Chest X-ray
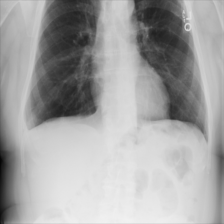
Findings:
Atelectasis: negative
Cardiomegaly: negative
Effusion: positive
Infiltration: negative
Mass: negative
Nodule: negative
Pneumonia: negative
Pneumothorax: negative
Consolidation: negative
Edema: negative
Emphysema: negative
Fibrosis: negative
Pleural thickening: negative
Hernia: negative